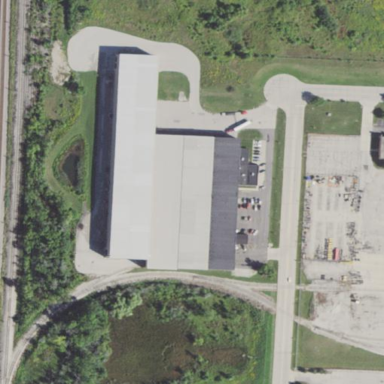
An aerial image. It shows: Industrial building.